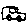
Label: car